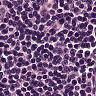
Metastatic tissue present: no